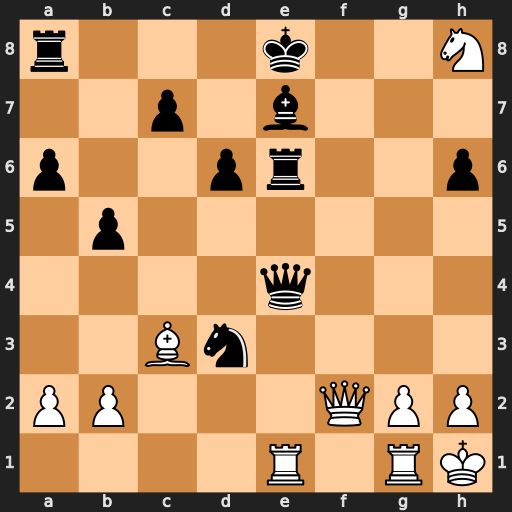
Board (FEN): r3k2N/2p1b3/p2pr2p/1p6/4q3/2Bn4/PP3QPP/4R1RK
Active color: w
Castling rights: q
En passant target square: -
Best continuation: Qf7+ Kd7 Rxe4